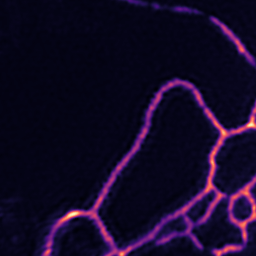
Label: Super-resolution ER image